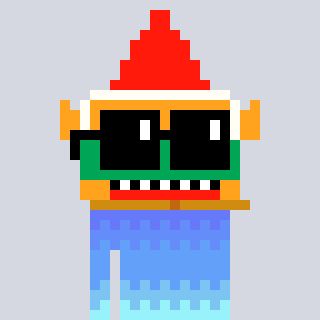
a pixel art character with square black sunglasses, a gnome-shaped head and a computerblue-colored body on a cool background